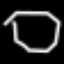
Label: octagon